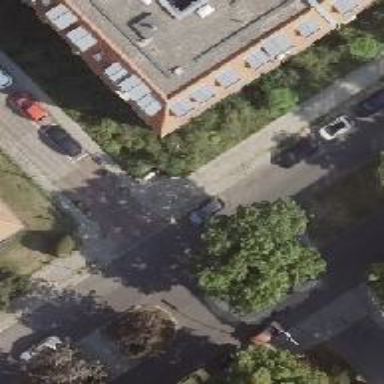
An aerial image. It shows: Unmarked crossing with pedestrian island.